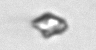
Label: detritus_transparent